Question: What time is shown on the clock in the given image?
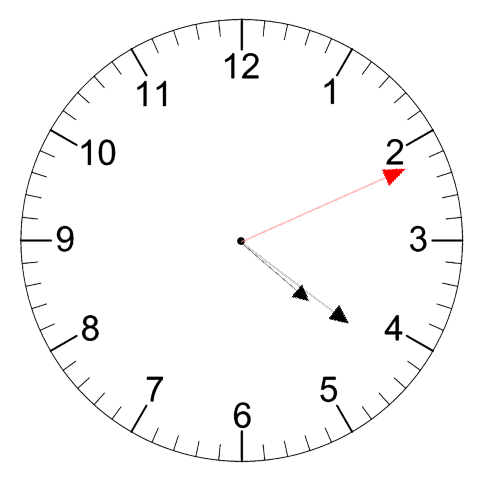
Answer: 04:21:11